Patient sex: M
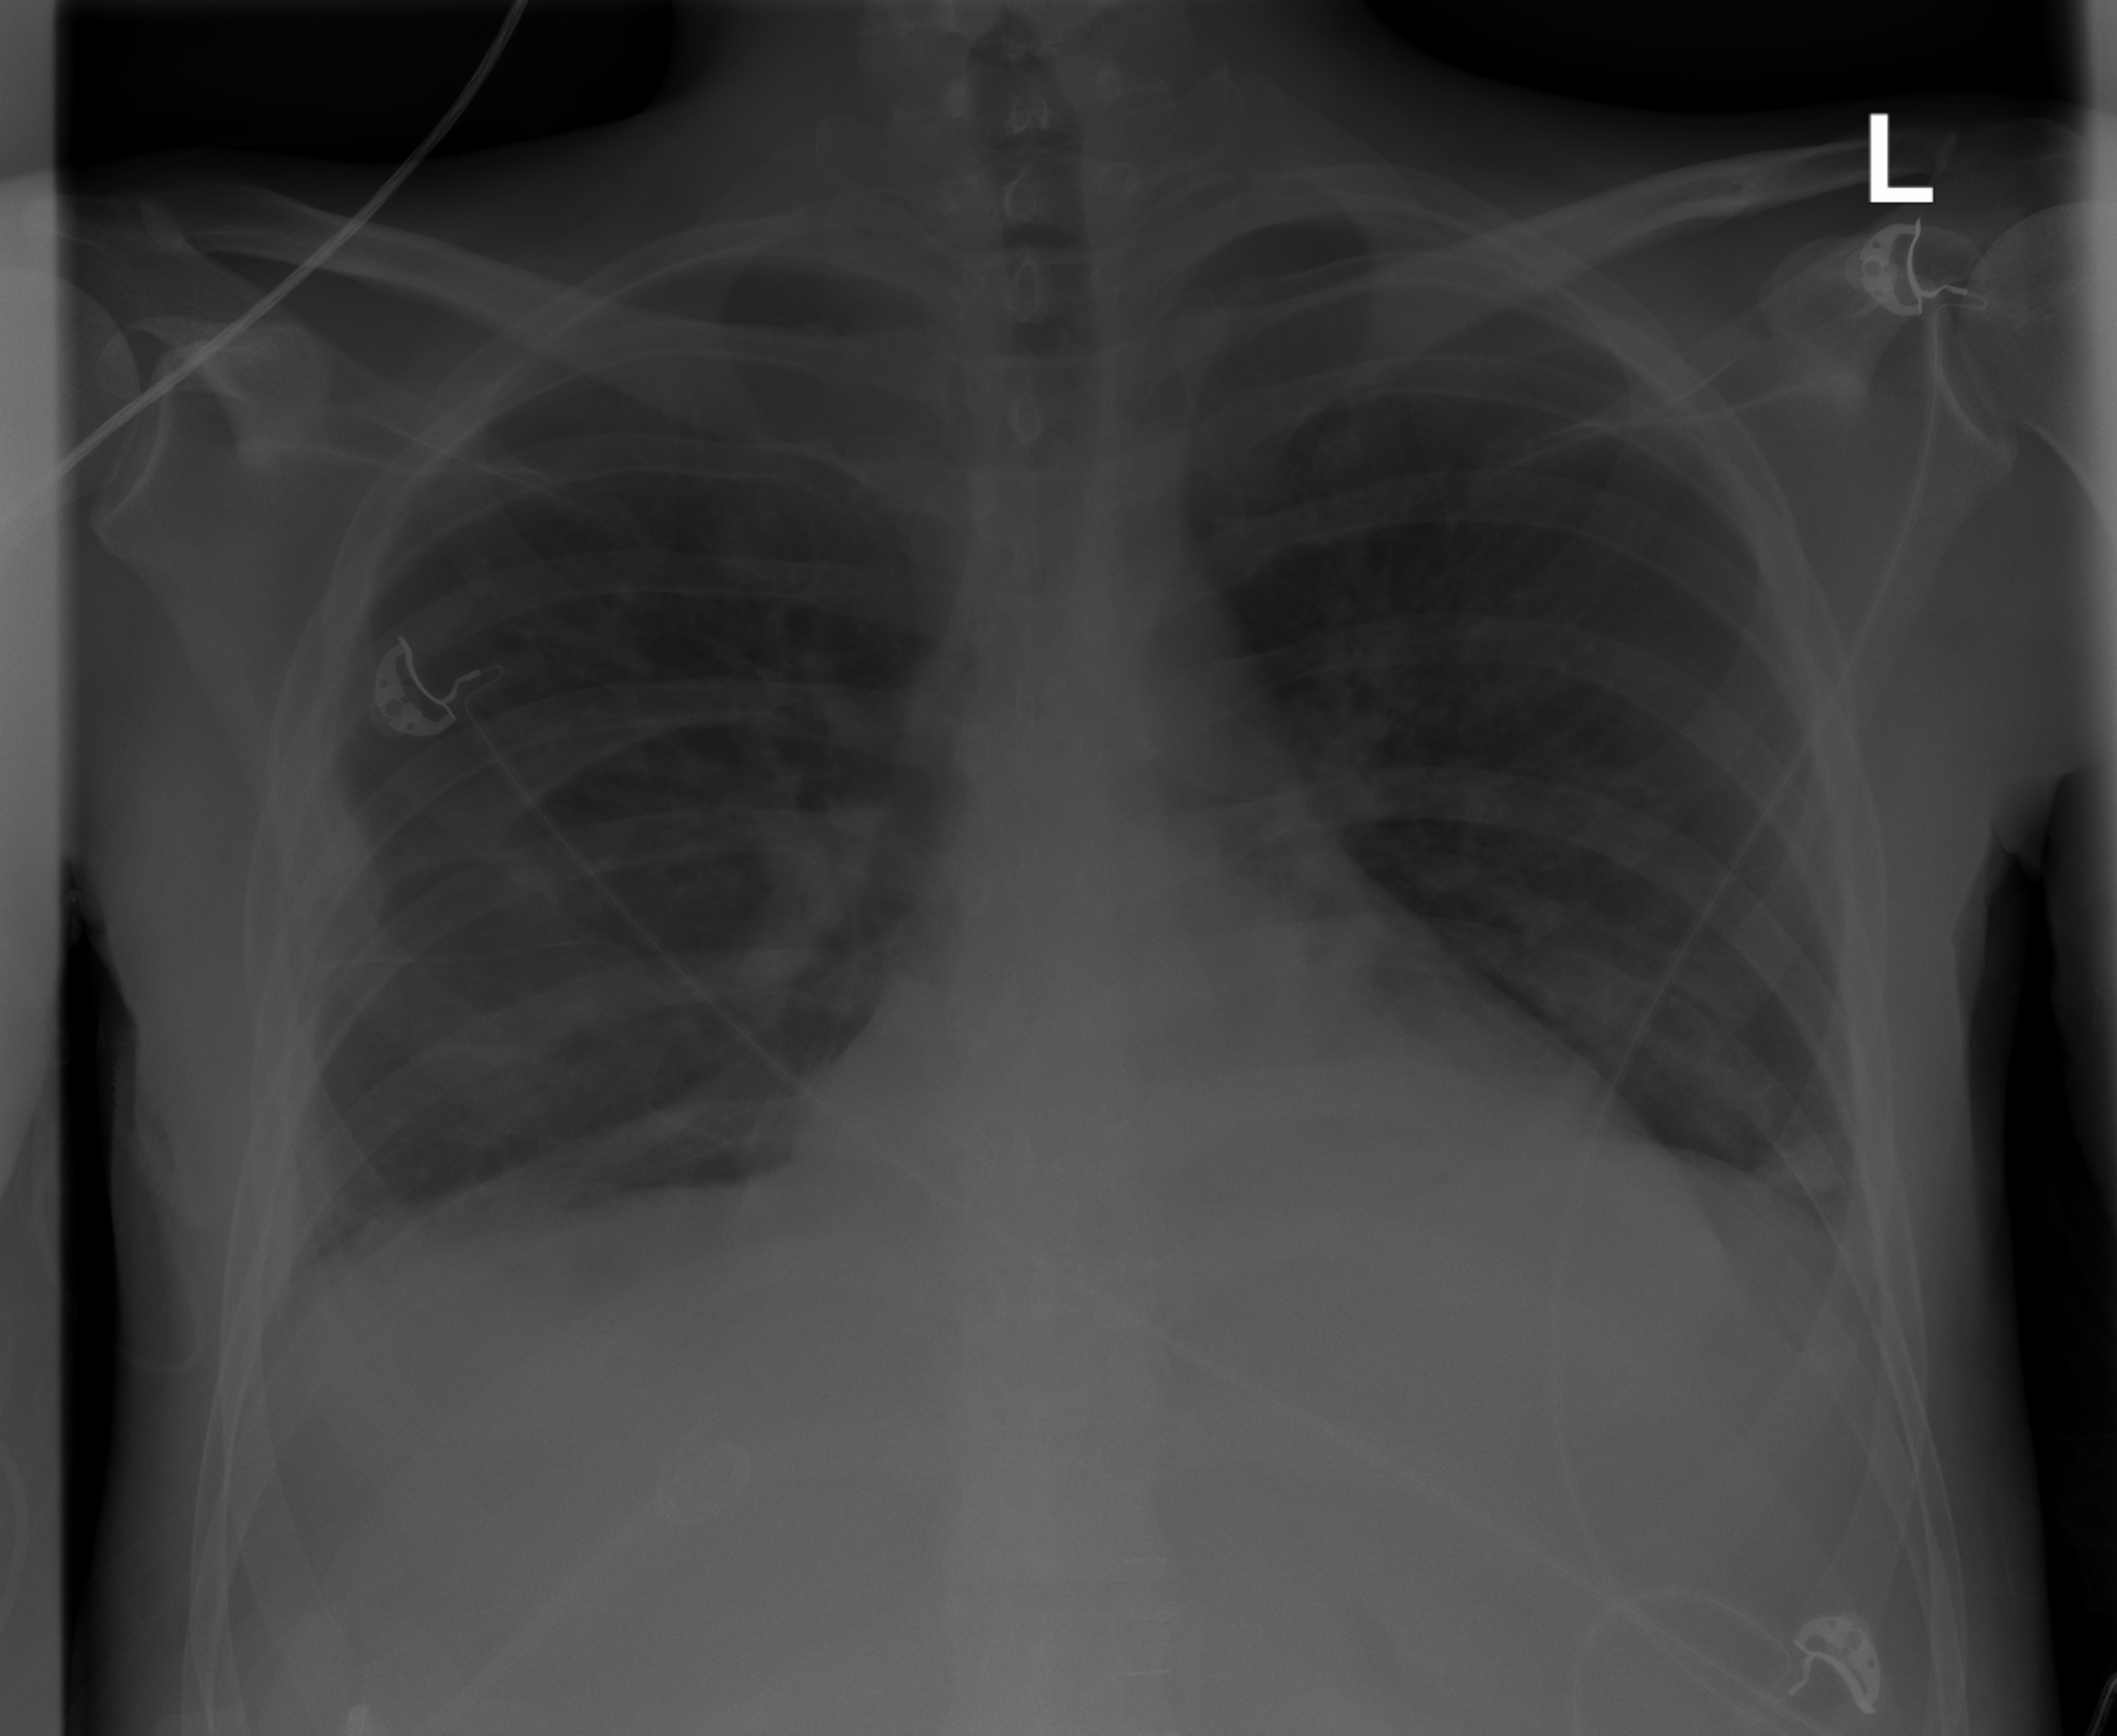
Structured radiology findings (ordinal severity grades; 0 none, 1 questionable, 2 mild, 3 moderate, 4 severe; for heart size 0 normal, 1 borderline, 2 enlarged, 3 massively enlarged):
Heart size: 1
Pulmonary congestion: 0
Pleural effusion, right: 2
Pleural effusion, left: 1
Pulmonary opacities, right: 1
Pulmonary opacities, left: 0
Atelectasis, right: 2
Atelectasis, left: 2